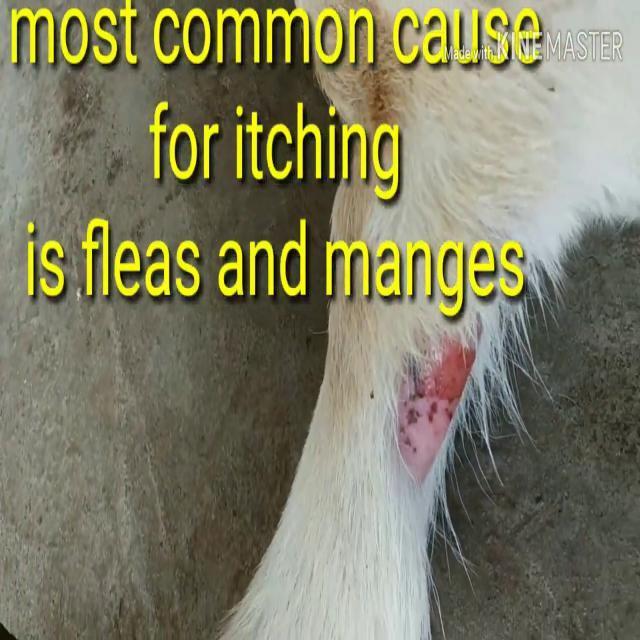
Canine dermatitis — inflammation of the skin presenting with erythema, pruritus, papules, and excoriation. May be allergic, contact, or atopic in origin.